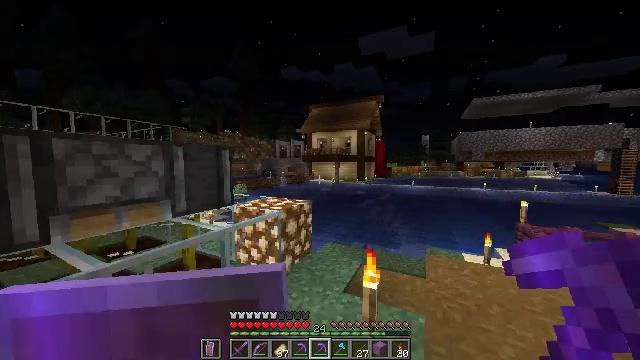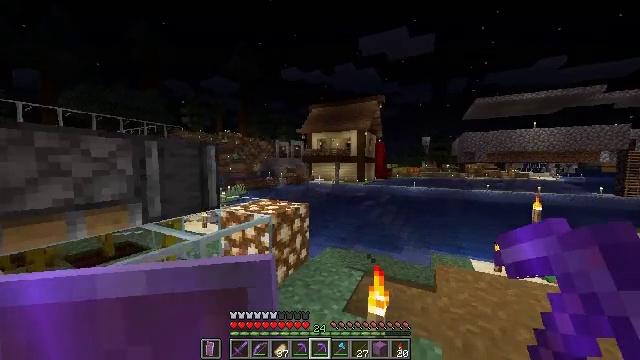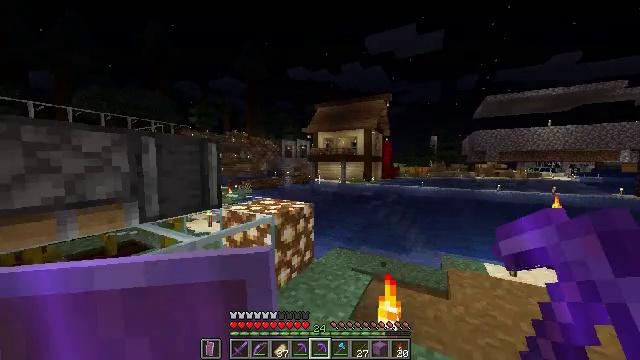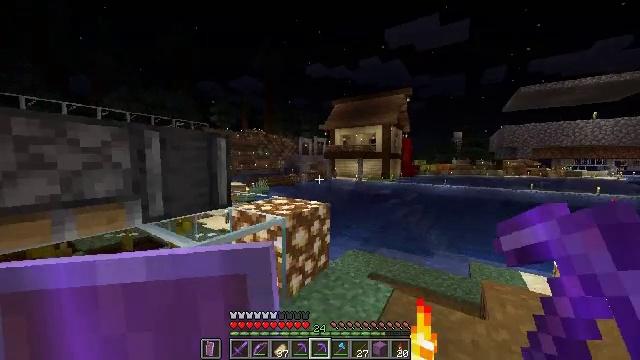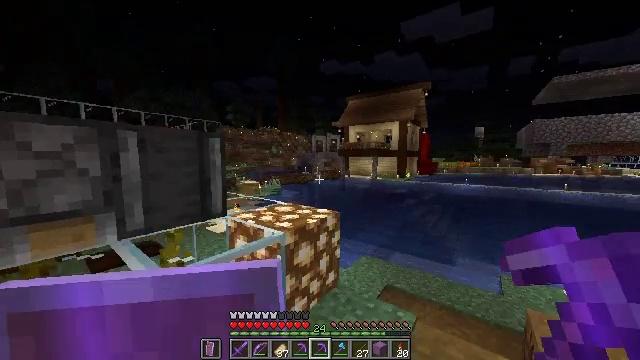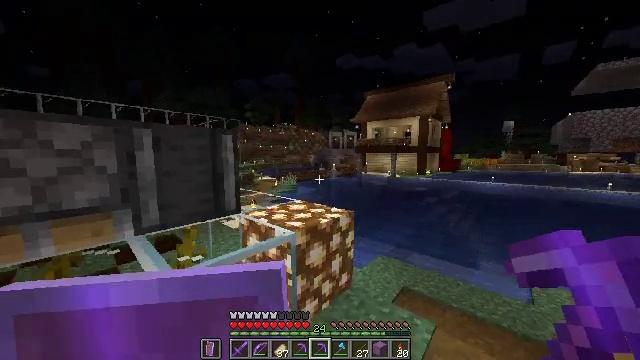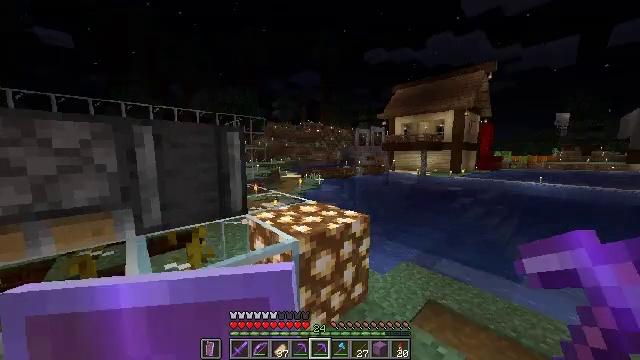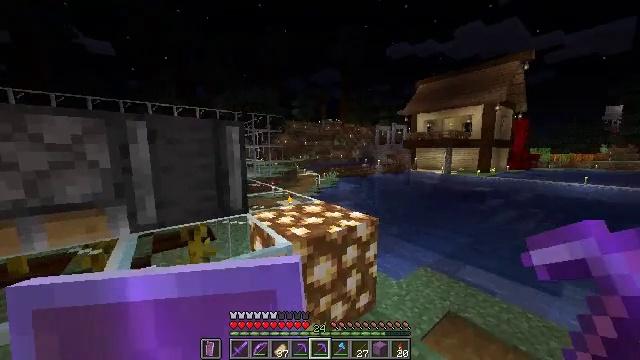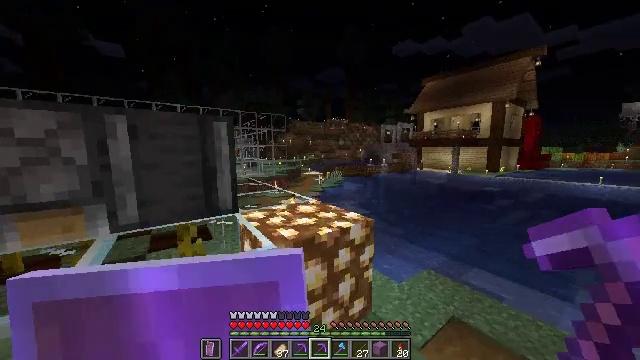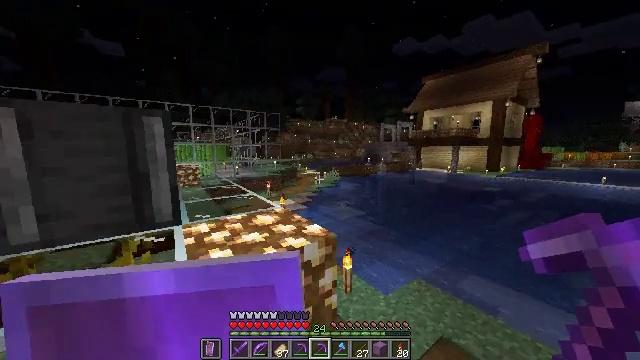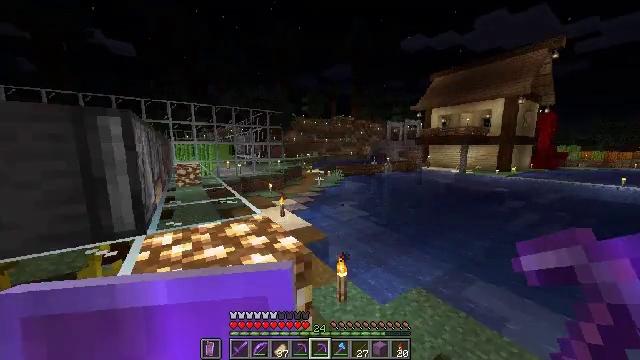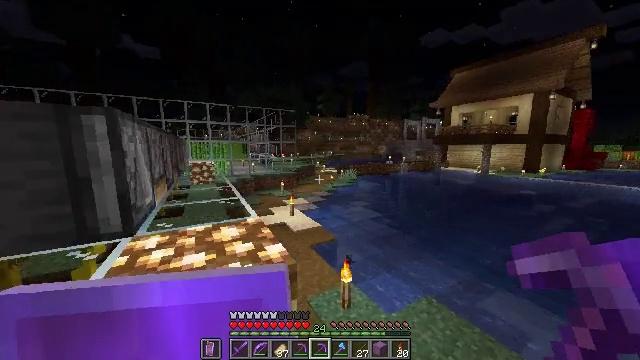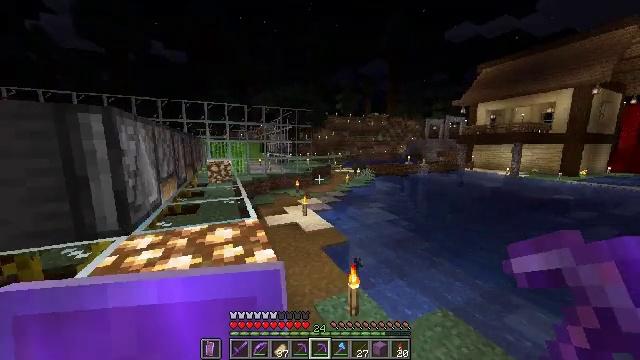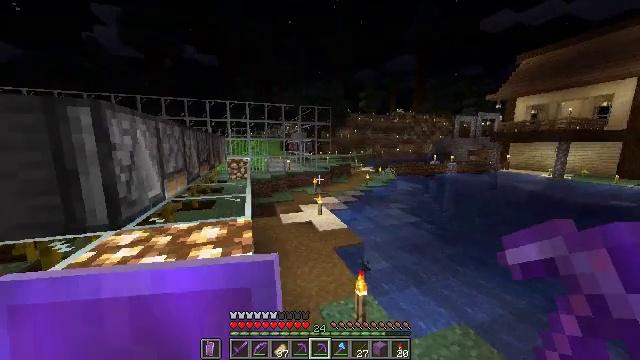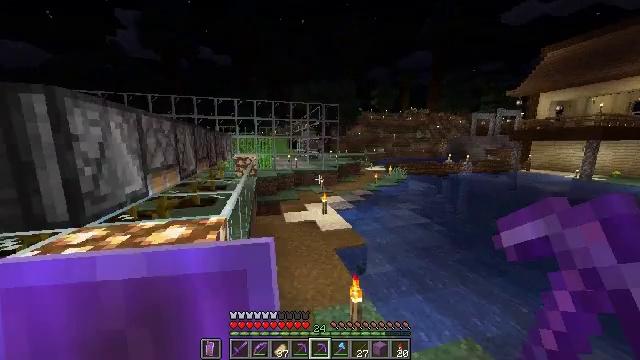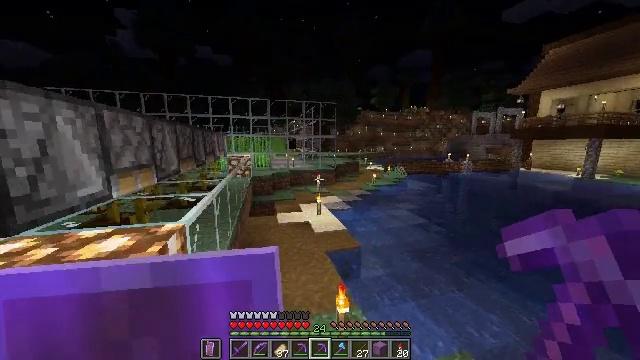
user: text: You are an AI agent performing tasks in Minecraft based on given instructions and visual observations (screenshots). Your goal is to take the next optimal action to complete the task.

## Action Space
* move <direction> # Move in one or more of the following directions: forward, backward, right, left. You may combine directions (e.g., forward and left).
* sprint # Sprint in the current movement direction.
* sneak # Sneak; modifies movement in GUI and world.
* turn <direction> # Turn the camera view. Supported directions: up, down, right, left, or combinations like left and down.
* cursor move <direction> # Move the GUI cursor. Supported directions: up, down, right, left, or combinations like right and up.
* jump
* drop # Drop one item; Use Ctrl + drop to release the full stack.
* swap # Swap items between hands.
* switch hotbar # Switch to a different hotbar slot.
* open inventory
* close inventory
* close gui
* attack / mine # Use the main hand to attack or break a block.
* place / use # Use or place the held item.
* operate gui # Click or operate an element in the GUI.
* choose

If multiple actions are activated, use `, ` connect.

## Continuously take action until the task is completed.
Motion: motion action
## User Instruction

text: Use the crafting table to craft magenta dye.
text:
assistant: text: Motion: move forward, sprint
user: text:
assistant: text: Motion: move forward, sprint, turn left
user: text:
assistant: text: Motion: move forward, sprint, turn left
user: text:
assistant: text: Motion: move forward and move right, sprint, turn left
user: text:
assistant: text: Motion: move forward and move right, sprint, turn left
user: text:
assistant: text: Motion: move forward and move right, sprint, turn left
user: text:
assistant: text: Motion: move forward and move right, sprint, turn left
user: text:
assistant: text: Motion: move forward and move right, sprint, turn left
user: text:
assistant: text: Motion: move forward and move right, sprint
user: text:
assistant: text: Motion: move forward and move right, sprint, turn left
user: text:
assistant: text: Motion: move forward and move right, sprint, turn left
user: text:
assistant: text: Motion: move forward and move right, sprint, turn left
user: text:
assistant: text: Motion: move forward and move right, sprint, turn left
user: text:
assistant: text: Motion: move forward and move right, sprint, turn left
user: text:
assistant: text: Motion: move forward and move right, sprint
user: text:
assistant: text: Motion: move forward and move right, sprint
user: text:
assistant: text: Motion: move forward and move right, sprint, turn left and up
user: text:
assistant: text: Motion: move forward, sprint, turn left and up
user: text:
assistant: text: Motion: move forward, sprint, jump
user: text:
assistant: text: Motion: move forward, sprint, jump
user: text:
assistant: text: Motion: move forward, sprint, jump
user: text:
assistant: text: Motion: move forward, sprint
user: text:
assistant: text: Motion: move forward, sprint
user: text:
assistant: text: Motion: move forward, sprint
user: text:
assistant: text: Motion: move forward, sprint
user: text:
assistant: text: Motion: move forward, sprint
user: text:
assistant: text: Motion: move forward, sprint
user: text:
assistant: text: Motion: move forward, sprint
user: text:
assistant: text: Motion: move forward, sprint
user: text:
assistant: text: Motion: move forward, sprint